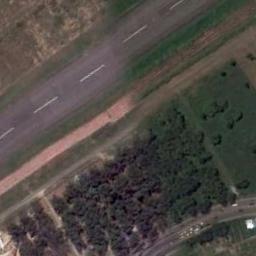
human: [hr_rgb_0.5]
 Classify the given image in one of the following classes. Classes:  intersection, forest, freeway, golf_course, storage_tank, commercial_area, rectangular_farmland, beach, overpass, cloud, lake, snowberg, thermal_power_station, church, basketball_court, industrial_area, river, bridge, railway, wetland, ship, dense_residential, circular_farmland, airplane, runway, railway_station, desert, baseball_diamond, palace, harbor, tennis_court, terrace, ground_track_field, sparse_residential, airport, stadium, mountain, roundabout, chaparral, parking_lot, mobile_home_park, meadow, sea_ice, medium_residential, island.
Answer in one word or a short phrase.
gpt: runway